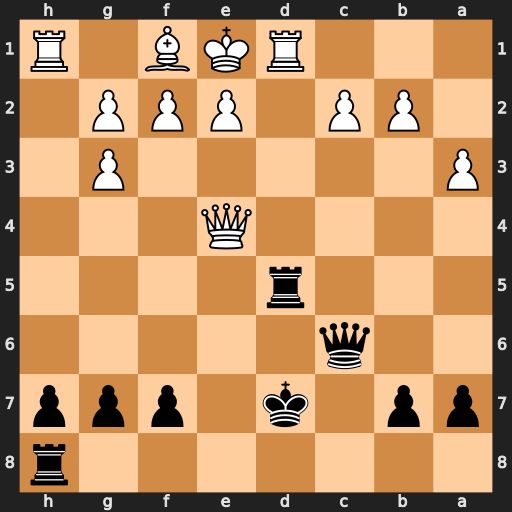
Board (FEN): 7r/pp1k1ppp/2q5/3r4/4Q3/P5P1/1PP1PPP1/3RKB1R
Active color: b
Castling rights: K
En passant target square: -
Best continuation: Rxd1+ Kxd1 Qxe4